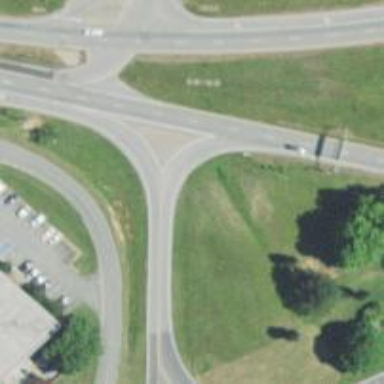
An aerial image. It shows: Trunk link highway with asphalt surface.